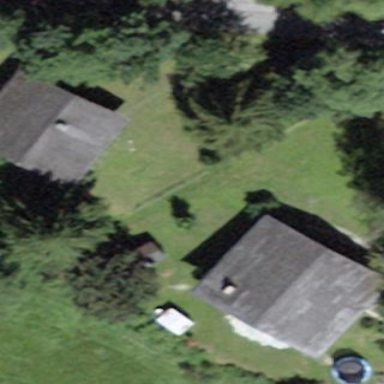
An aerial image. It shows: Simple and straightforward house.